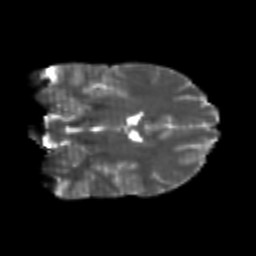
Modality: T2w
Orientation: coronal
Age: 21
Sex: male
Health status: healthy
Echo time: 0.074 s